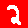
Digit: 2